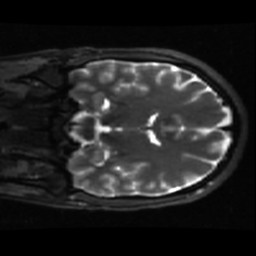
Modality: T2w
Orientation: coronal
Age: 28
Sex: male
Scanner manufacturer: ge
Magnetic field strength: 3 T
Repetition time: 8.947 s
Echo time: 0.09798 s